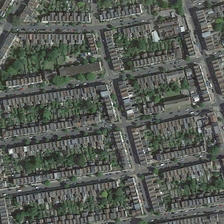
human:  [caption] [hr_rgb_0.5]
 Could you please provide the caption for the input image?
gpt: many buildings and many green trees are in a dense residential area .

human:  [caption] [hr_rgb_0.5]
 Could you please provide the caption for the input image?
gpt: many buildings and many green trees are in a dense residential area .

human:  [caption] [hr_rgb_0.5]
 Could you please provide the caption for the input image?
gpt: many buildings and many green trees are in a dense residential area .

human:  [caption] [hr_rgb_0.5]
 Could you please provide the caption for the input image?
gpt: many buildings and many green trees are in a dense residential area .

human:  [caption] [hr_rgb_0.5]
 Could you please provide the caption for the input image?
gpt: many buildings and many green trees are in a dense residential area .